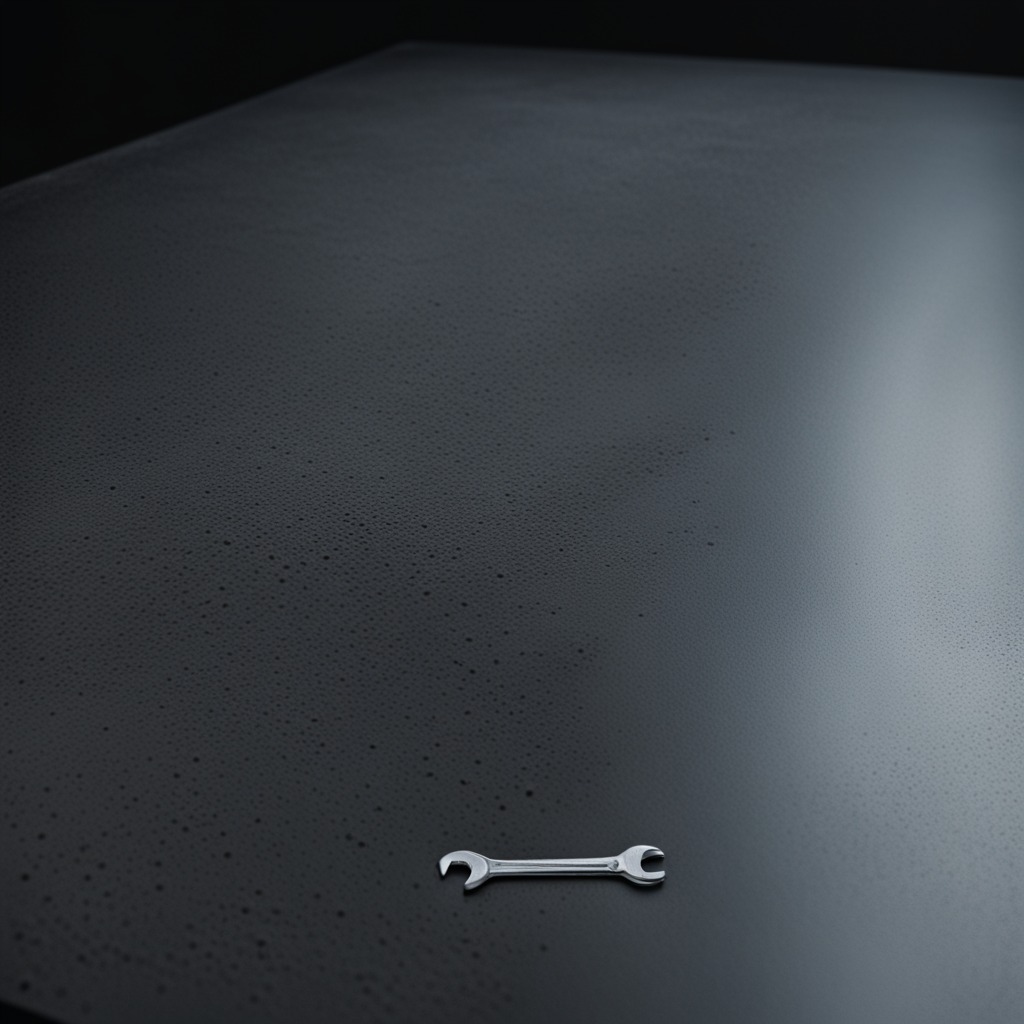
An wrench lies on the clean granite table inside a workshop at night.